Field crop: tomato
Growth stage: 2
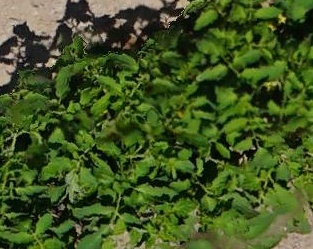
Species: tomato